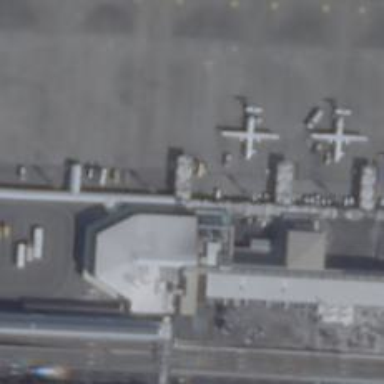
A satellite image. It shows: Airport gate.